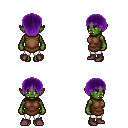
a pixel art fantasy rpg character, female body template, orc, green skin, brown tunic, white pants, purple plain hairstyle, maroon shoes, four views (front, back, left, right), 2x2 character sprite sheet, small pixel art, hard edges, no anti-aliasing